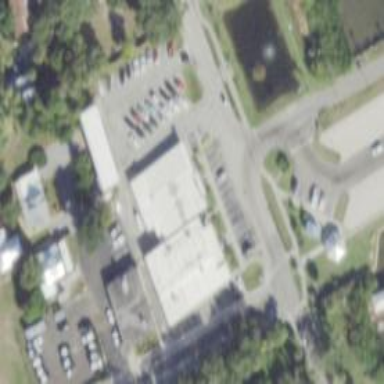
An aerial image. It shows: Parking space.